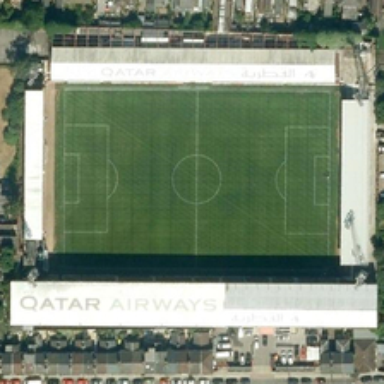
Many buildings and some green trees are around a football field surrounded by four white long buildings .